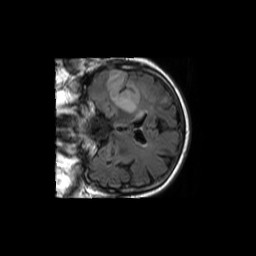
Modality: FLAIR
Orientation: coronal
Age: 62
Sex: male
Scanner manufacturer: philips
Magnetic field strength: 1.5 T
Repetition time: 6 s
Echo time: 0.12 s